Field crop: maize
Growth stage: 2
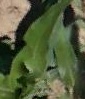
Species: maize